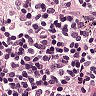
Metastatic tissue present: no